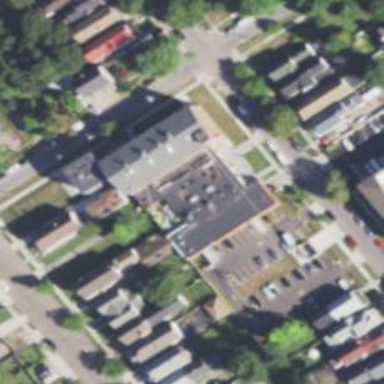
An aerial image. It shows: Building.